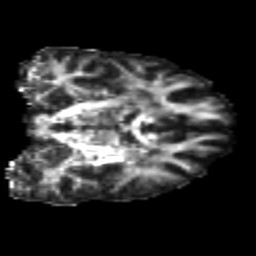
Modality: FA
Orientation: coronal
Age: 26
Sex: male
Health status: healthy
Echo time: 0.074 s